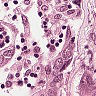
Metastatic tissue present: yes